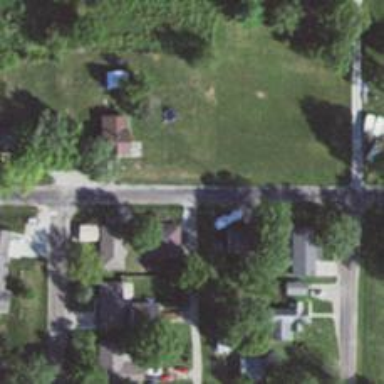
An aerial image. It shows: Alley classified as service road.